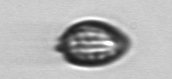
Label: Katodinium_or_Torodinium